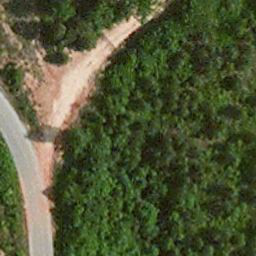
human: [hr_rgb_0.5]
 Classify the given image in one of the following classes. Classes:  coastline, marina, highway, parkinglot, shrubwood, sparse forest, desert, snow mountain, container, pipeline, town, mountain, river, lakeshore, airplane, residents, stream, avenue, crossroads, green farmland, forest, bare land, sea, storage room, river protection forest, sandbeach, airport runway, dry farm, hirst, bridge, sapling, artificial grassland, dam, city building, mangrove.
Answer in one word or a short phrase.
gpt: avenue